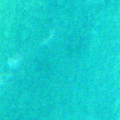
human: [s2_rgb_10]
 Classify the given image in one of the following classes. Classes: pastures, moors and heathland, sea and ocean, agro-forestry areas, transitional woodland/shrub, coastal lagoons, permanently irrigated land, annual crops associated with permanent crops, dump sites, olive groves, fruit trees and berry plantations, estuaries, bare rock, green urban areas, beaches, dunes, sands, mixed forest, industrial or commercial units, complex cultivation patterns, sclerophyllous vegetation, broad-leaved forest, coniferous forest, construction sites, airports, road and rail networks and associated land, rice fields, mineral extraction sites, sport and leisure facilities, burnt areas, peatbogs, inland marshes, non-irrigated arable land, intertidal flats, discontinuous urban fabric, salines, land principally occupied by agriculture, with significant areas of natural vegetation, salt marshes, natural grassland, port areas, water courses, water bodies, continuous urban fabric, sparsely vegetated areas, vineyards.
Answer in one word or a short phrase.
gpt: sea and ocean